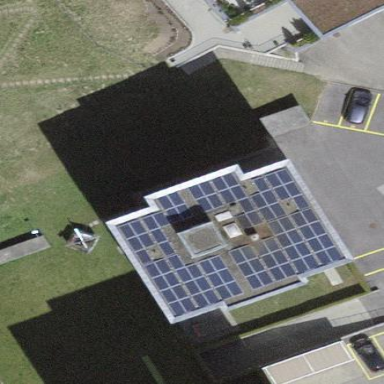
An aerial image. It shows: Solar power generator.